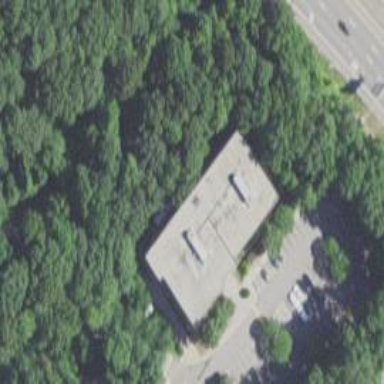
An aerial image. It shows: Commercial building.